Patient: sex M, age 78
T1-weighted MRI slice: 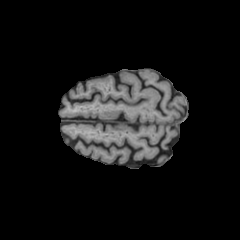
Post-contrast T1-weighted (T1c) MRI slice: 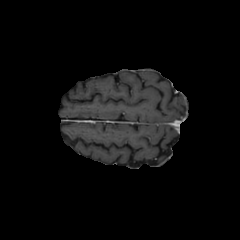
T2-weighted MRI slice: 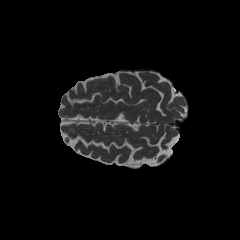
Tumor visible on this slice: no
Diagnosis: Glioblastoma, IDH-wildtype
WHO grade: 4